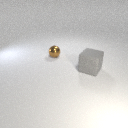
large gray rubber cube in front of small brown metal sphere